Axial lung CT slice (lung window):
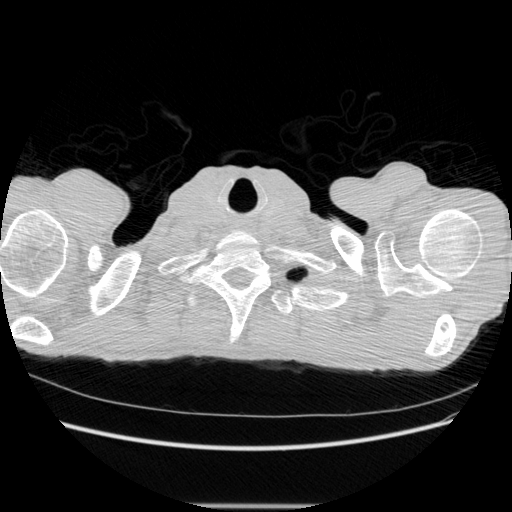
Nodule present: no